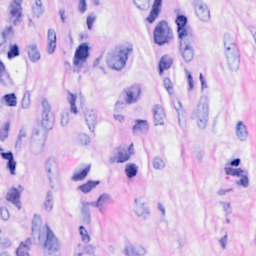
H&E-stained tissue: Breast